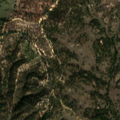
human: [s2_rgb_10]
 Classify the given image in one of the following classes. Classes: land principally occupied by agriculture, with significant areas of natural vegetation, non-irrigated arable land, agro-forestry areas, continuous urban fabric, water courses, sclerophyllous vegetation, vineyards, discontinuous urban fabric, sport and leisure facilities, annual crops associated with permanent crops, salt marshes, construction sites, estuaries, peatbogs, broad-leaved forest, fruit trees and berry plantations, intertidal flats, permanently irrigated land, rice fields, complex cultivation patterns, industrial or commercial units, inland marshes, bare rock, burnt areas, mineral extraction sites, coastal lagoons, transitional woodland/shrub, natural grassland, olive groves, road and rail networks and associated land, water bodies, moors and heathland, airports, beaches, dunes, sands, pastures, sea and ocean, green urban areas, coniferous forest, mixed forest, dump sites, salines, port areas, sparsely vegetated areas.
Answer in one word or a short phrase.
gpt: pastures, agro-forestry areas, broad-leaved forest, coniferous forest